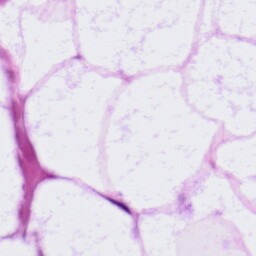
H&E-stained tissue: LymphNode